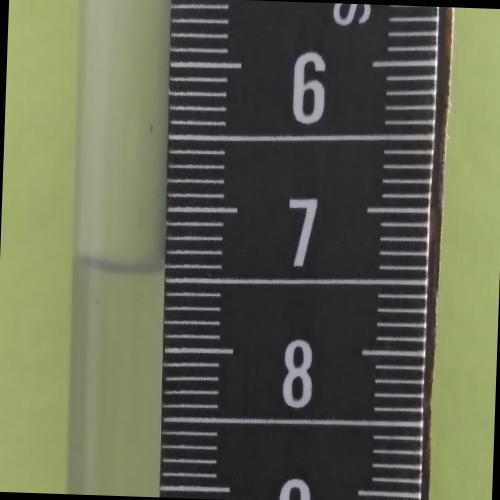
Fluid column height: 7.4 cm